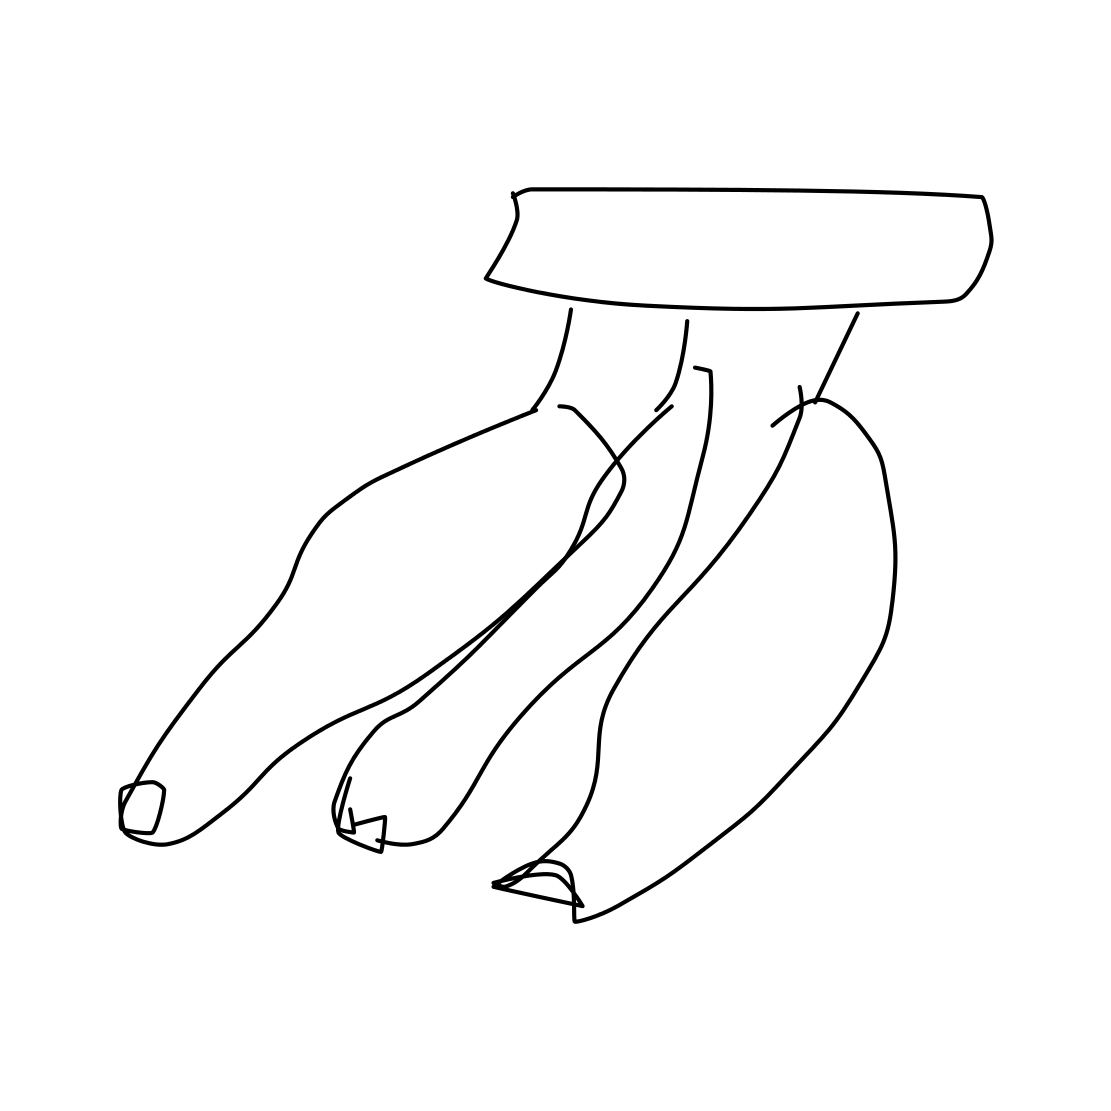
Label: banana